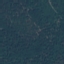
Label: Forest